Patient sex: M
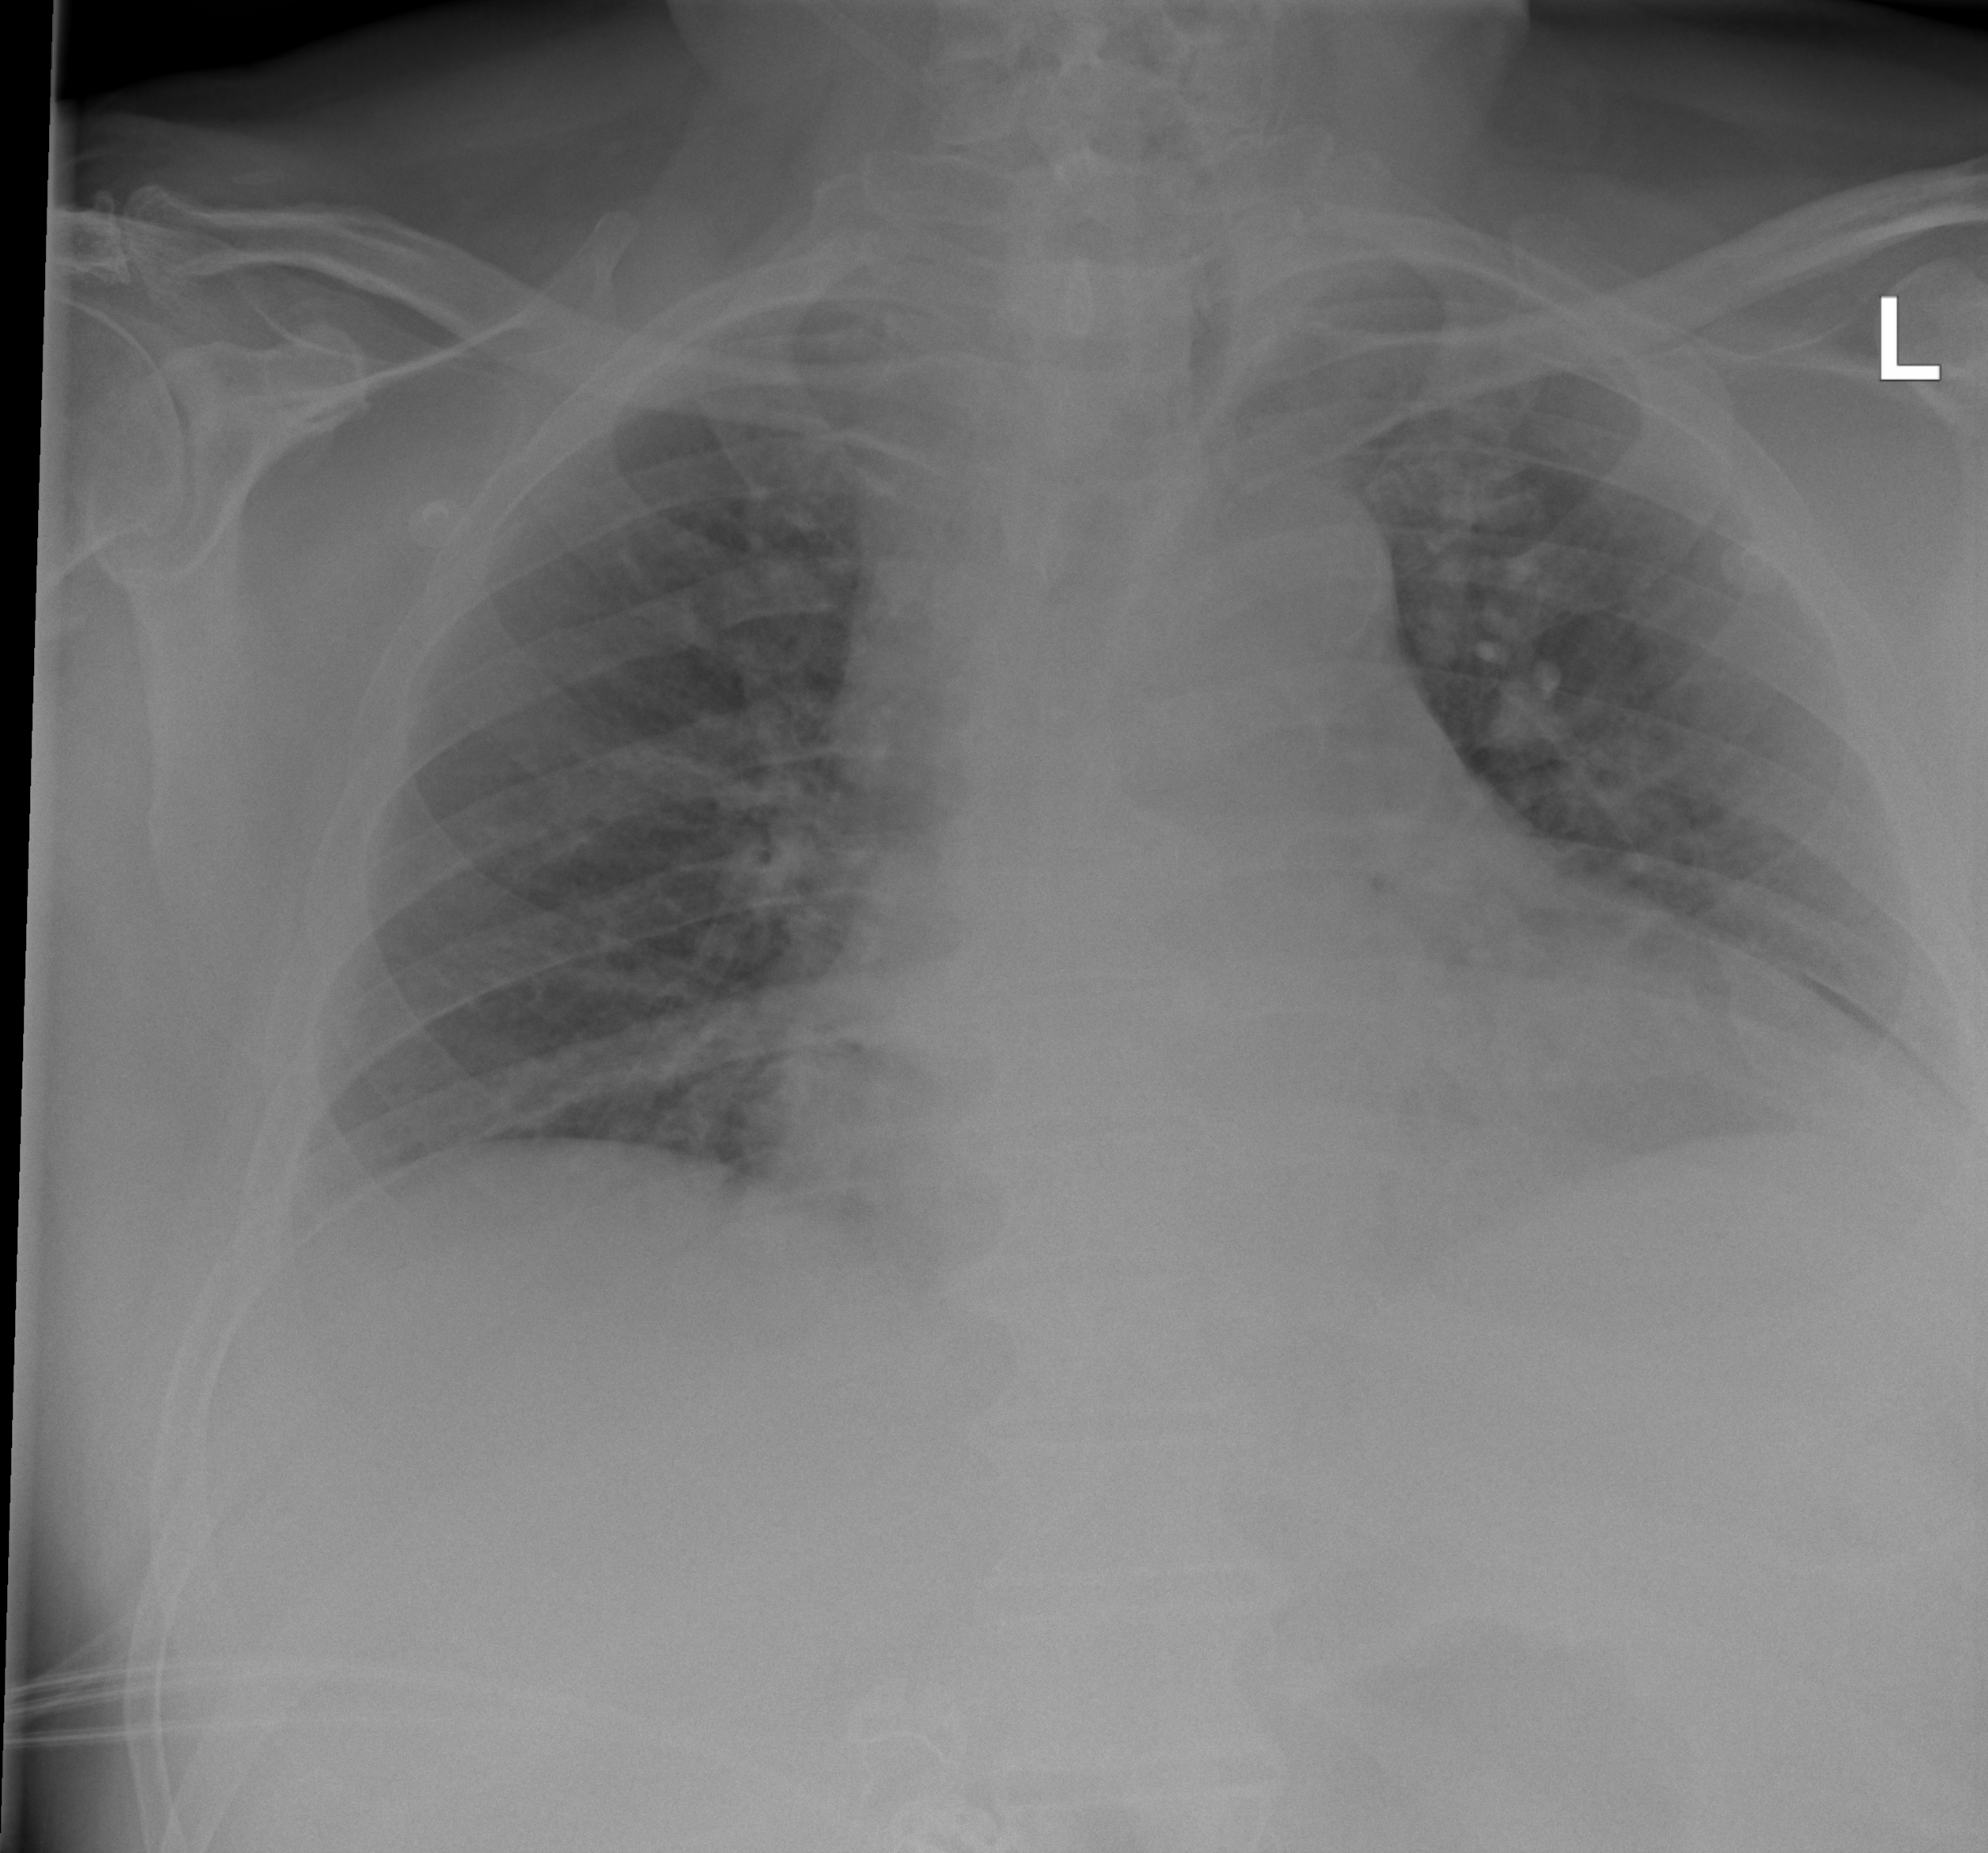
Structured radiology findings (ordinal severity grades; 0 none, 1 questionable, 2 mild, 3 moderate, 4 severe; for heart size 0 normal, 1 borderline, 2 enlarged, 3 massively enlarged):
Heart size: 2
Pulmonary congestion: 2
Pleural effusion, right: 0
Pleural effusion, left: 2
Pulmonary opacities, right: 2
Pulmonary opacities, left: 2
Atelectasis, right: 2
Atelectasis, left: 2